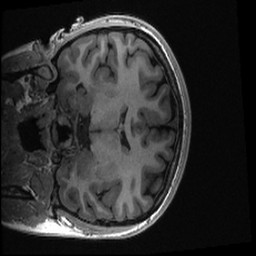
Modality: T1w
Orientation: coronal
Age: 19
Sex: female